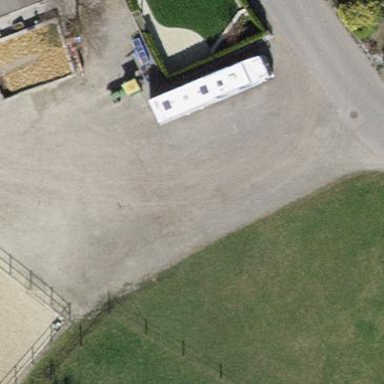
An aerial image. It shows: Garage.